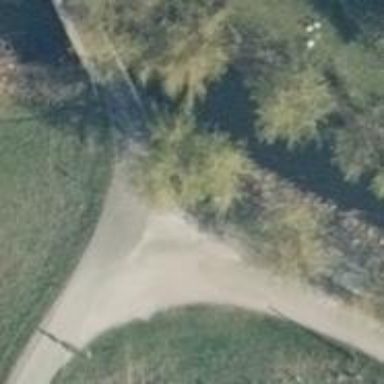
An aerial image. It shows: Cycleway with asphalt surface designated for bicycles.